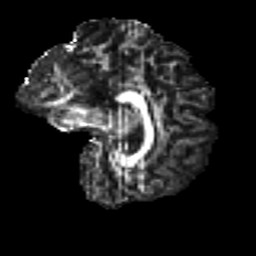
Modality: FA
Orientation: sagittal
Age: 34
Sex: female
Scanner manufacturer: ge
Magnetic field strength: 3 T
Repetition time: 7.8 s
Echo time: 0.0606 s